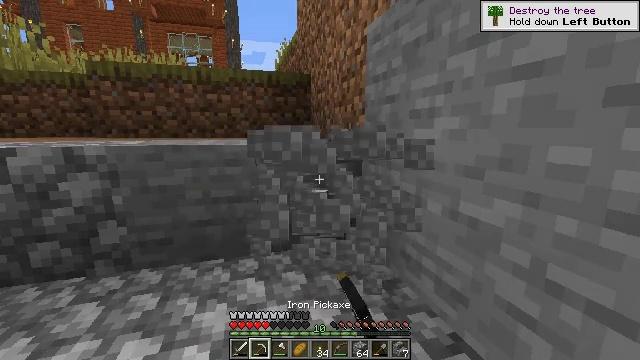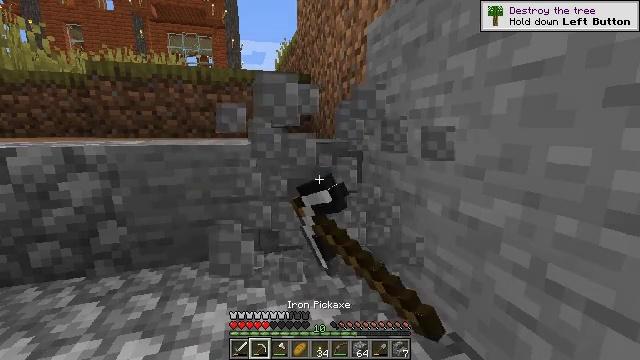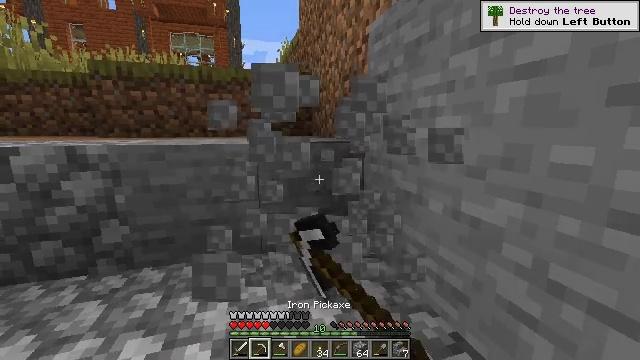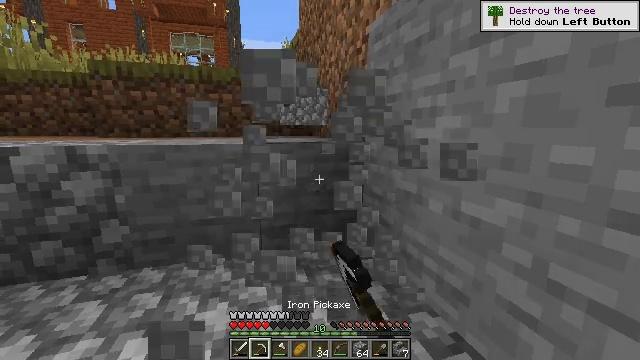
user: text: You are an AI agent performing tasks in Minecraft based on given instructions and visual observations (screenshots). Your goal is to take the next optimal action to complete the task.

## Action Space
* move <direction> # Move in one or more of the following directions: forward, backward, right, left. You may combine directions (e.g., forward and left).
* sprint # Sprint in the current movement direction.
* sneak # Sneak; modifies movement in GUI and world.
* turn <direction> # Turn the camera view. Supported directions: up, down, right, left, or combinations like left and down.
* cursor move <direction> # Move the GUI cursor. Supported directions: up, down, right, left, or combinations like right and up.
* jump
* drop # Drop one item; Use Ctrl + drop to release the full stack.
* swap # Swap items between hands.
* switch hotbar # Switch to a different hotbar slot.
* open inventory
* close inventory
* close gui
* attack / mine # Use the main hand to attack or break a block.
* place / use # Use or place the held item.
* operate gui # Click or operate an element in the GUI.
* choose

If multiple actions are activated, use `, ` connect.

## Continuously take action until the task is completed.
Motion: motion action
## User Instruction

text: Mine the cobblestone stairs.
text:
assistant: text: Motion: attack / mine
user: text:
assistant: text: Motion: no_op
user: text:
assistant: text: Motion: no_op
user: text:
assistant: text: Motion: no_op